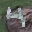
Label: 4